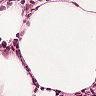
Metastatic tissue present: no